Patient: sex F, age 62
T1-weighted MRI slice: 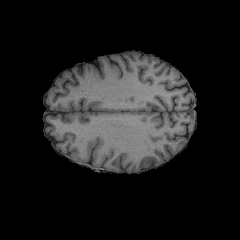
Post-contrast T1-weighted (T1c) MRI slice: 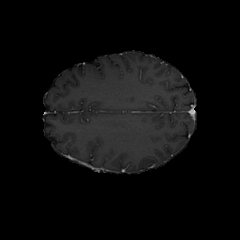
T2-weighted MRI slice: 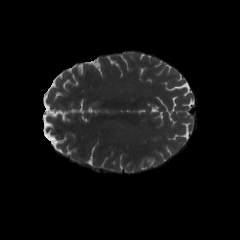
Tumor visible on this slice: no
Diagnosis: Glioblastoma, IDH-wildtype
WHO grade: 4